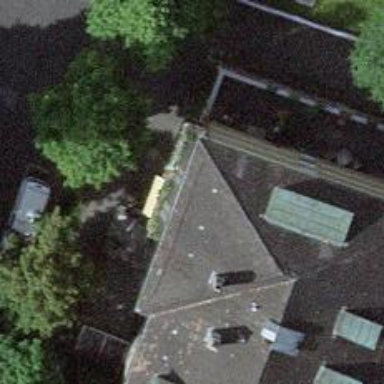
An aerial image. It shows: Furniture shop.